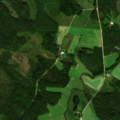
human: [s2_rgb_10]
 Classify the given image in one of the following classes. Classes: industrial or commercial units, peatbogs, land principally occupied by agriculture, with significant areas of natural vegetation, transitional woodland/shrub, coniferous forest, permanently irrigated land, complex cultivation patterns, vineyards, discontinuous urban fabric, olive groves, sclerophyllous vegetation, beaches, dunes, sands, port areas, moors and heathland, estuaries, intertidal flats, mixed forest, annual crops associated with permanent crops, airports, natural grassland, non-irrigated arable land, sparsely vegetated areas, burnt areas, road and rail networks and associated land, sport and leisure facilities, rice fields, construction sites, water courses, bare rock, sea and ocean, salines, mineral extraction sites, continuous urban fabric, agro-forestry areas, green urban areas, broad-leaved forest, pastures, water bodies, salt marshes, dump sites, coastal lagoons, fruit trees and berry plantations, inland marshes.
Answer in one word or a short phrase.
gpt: non-irrigated arable land, coniferous forest, mixed forest, transitional woodland/shrub